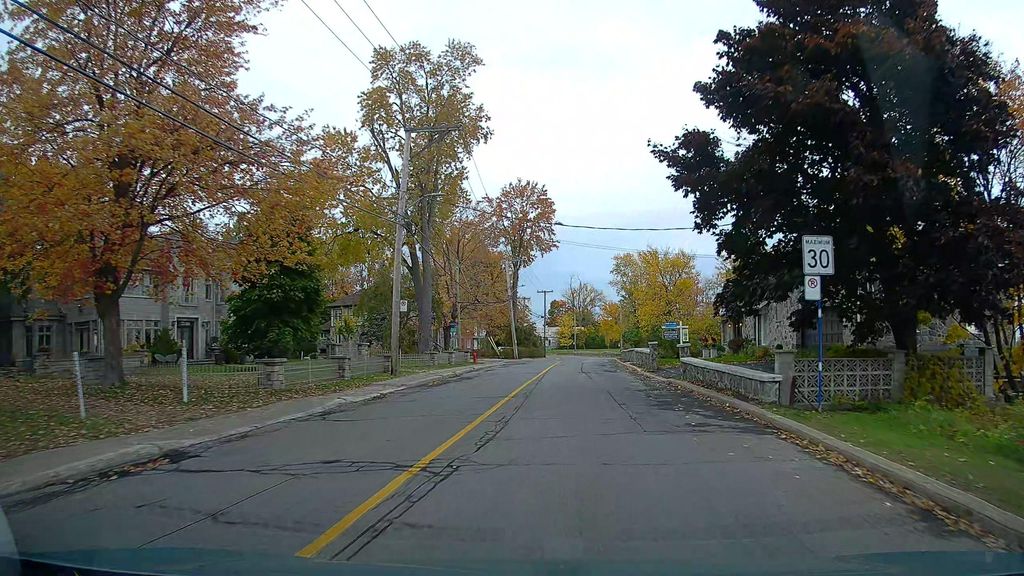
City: montreal